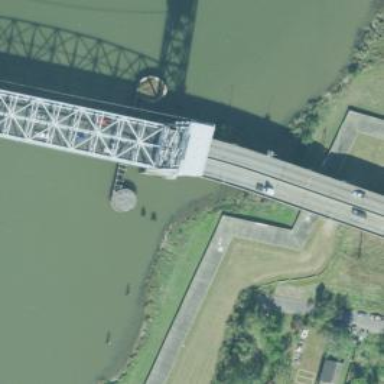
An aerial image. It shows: Primary highway passing over lift bridge.